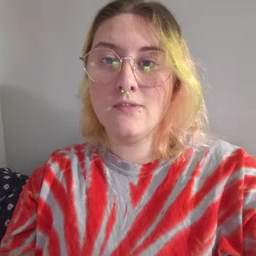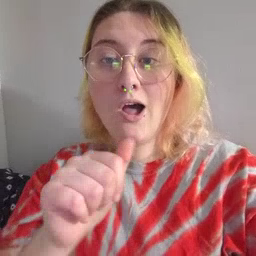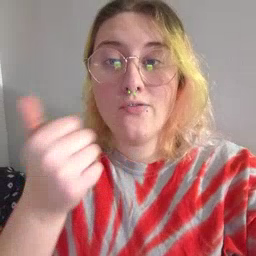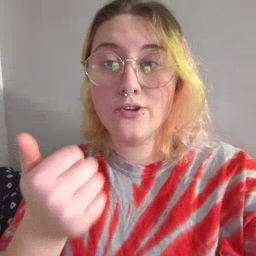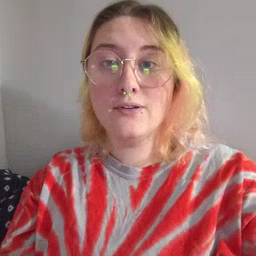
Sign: another